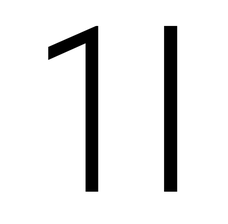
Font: Roboto_Condensed_Light